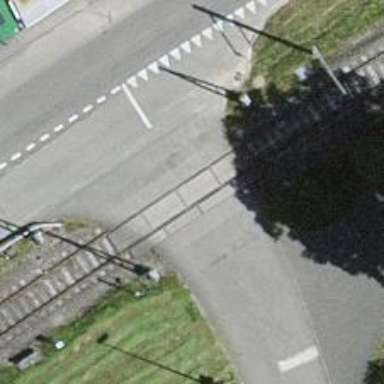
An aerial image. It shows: Level crossing on the railway with lights and full barrier.